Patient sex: M
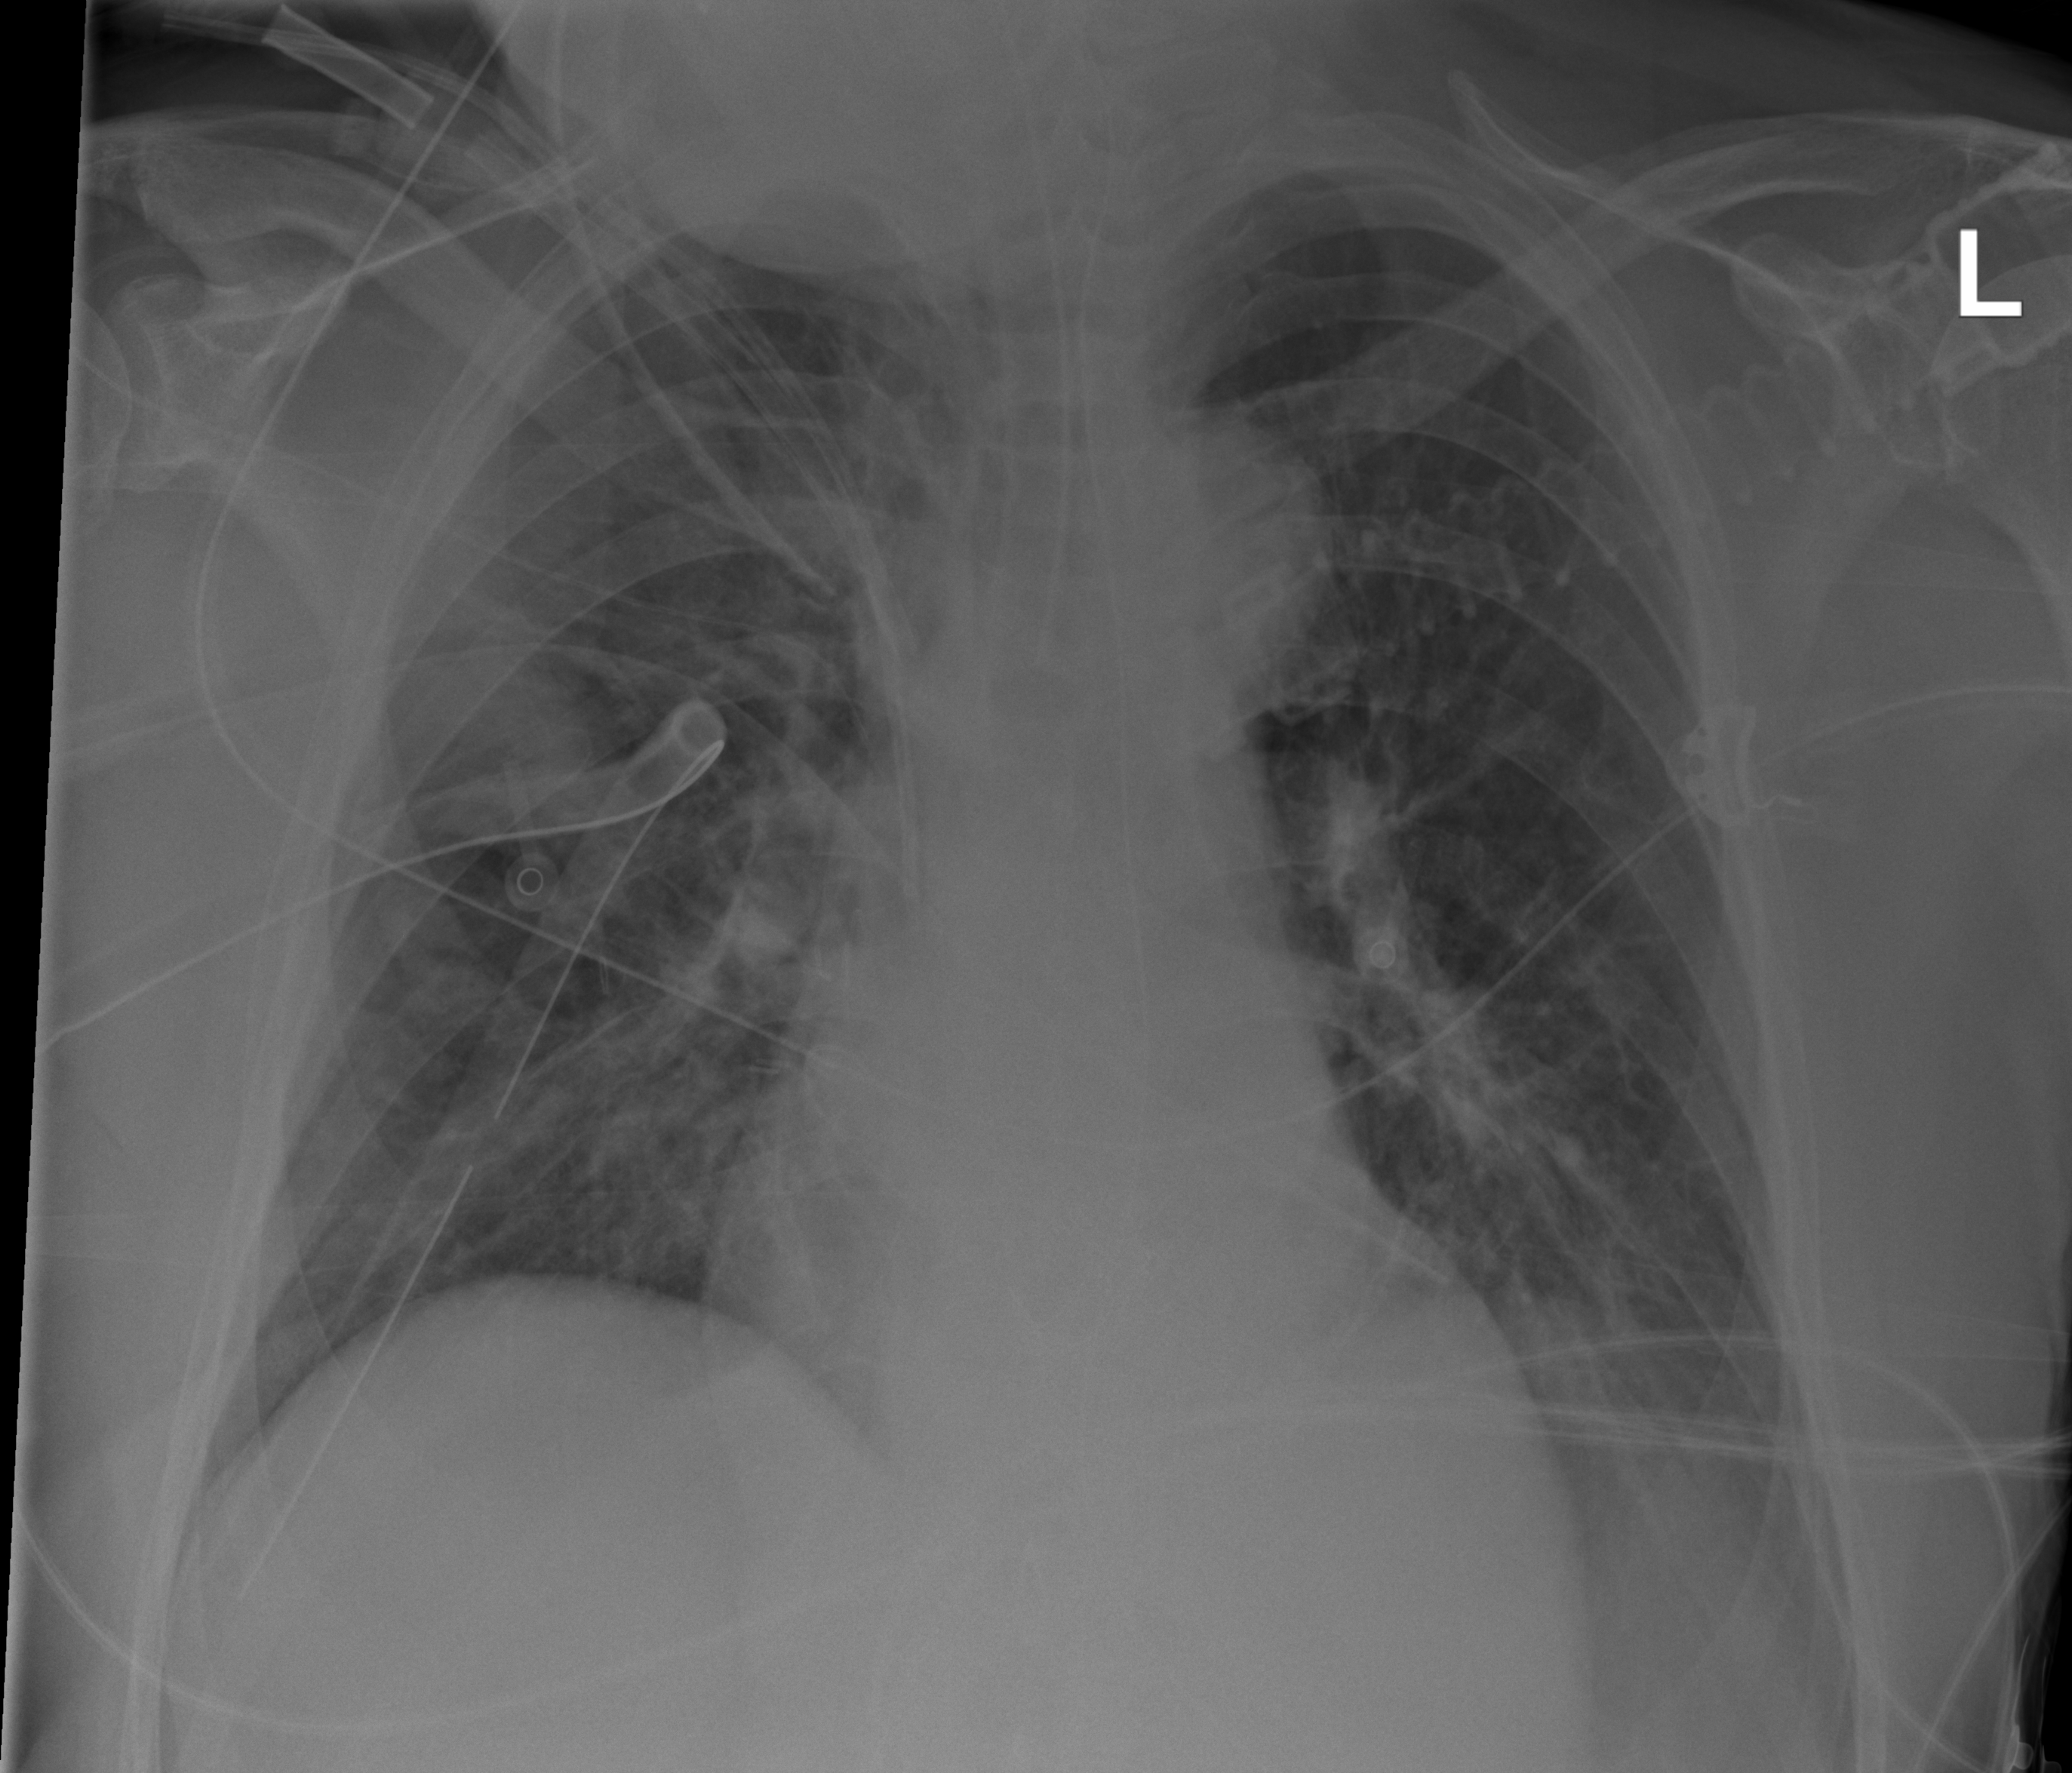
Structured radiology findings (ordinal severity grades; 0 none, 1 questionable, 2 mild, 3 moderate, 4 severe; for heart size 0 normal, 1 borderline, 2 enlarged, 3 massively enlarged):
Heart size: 1
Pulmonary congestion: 2
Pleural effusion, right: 0
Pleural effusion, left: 0
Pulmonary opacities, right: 0
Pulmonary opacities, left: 0
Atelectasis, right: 2
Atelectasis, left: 2